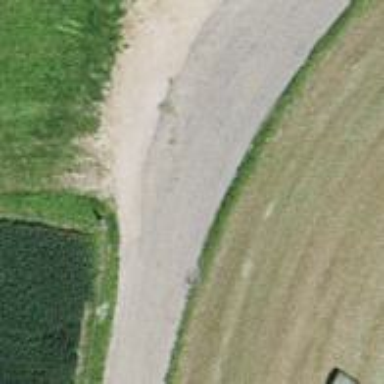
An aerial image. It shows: Grassy path.